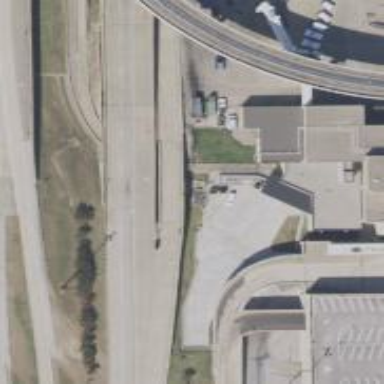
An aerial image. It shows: Secondary link road with bridge.